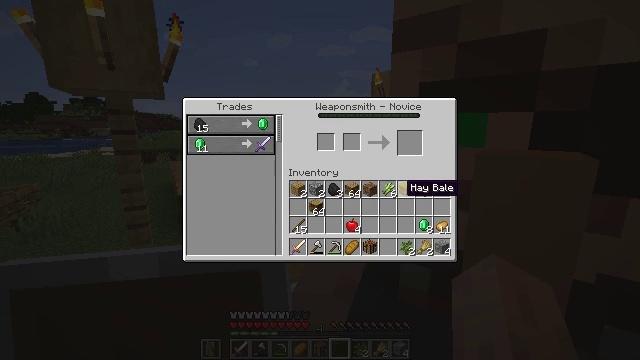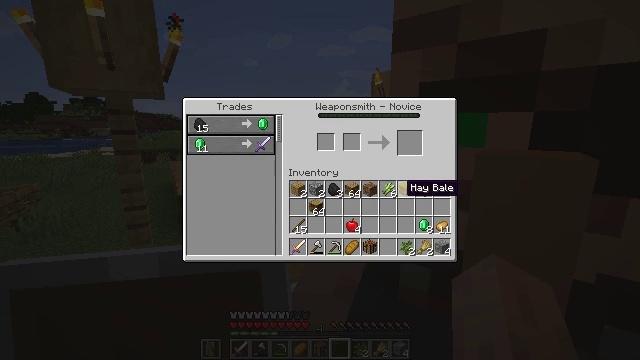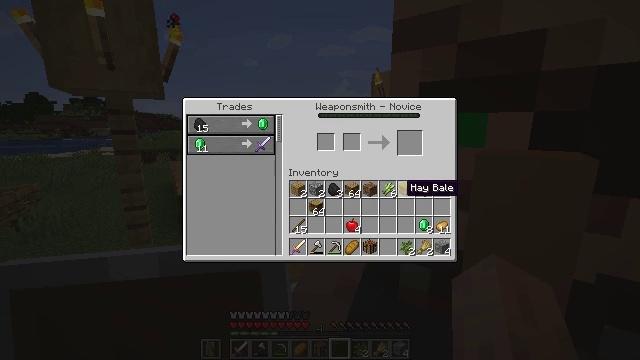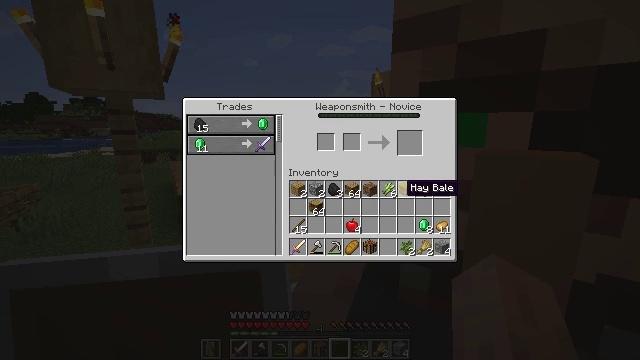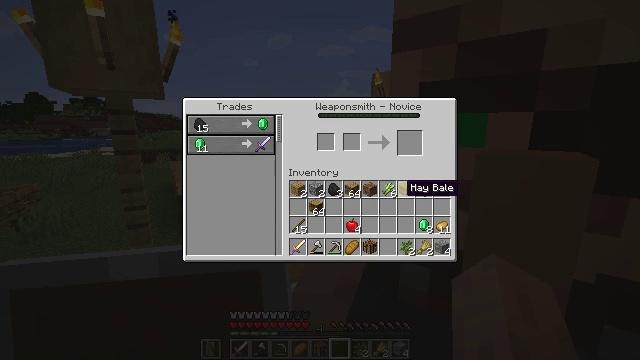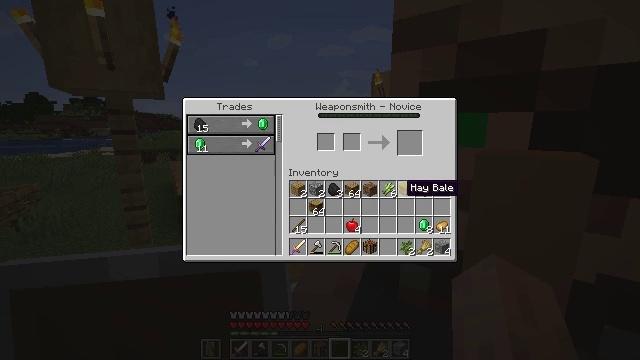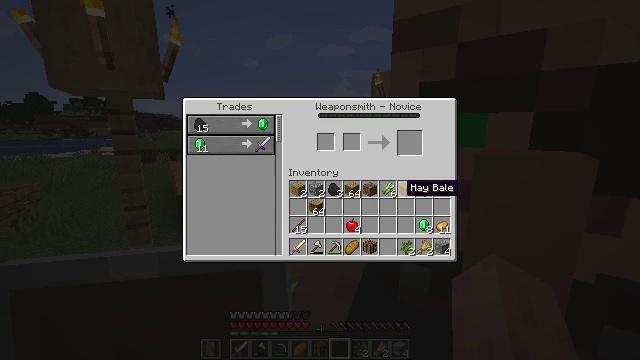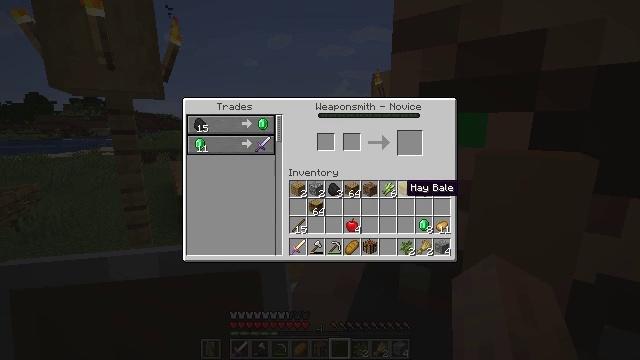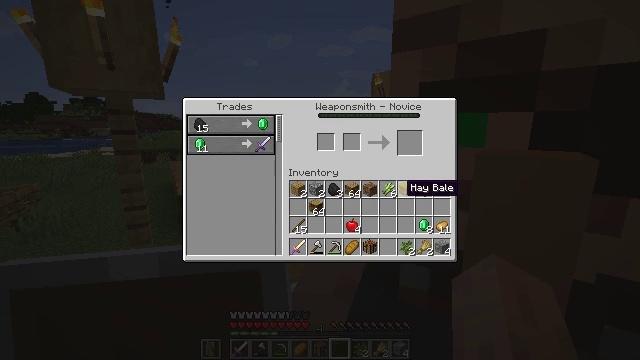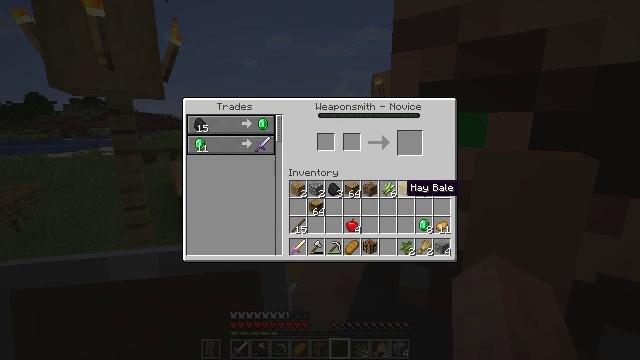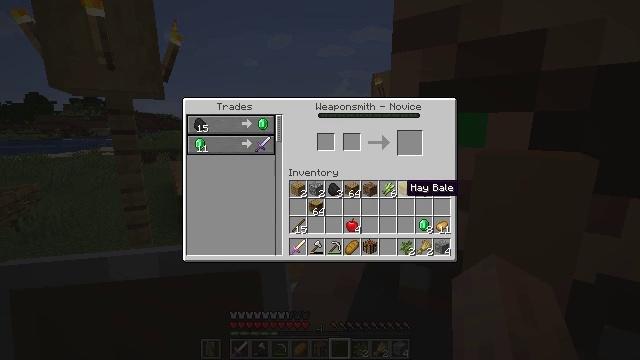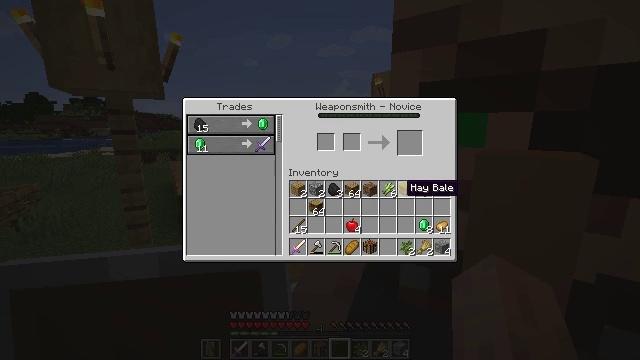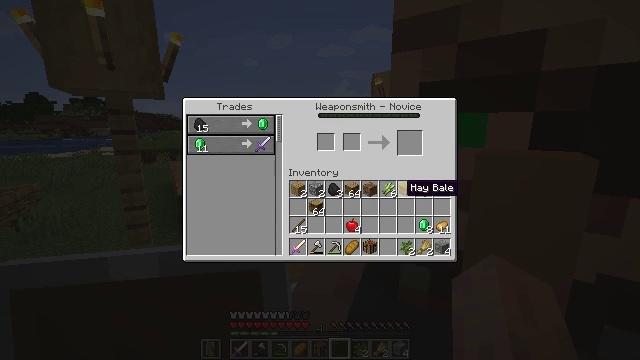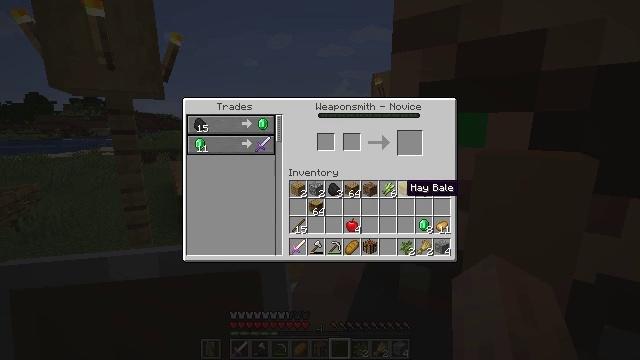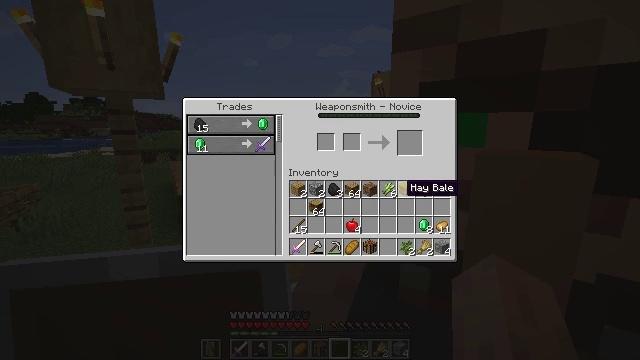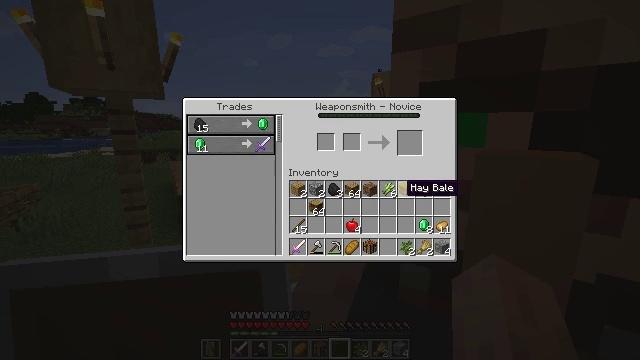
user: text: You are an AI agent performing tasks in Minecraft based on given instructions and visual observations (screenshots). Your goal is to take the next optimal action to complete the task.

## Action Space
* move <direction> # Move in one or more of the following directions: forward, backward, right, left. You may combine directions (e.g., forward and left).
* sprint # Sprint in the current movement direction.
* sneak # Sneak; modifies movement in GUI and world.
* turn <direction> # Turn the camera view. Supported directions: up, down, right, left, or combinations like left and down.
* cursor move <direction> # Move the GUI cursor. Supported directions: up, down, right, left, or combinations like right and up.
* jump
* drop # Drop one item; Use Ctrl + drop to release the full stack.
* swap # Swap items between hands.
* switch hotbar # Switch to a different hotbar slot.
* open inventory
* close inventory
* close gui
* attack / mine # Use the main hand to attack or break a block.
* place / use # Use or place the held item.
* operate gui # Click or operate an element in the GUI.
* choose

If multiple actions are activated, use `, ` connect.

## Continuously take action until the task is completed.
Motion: motion action
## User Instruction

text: Recycle the grindstone by mining it.
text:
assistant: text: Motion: no_op
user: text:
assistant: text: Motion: no_op
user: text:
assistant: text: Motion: no_op
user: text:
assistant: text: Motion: no_op
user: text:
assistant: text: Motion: no_op
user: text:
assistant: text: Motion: no_op
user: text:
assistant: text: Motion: no_op
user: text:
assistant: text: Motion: no_op
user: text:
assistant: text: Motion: no_op
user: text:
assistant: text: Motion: no_op
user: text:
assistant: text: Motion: no_op
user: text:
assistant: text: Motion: no_op
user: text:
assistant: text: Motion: no_op
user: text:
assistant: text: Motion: no_op
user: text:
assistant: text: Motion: no_op
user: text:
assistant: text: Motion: no_op
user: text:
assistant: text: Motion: no_op
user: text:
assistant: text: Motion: no_op
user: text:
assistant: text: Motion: no_op
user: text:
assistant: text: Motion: no_op
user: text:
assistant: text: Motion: no_op
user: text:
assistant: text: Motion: no_op
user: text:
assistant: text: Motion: no_op
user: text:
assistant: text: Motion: no_op
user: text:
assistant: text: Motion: no_op
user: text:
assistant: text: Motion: no_op
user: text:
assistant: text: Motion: no_op
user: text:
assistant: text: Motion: no_op
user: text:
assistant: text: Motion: no_op
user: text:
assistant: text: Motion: no_op